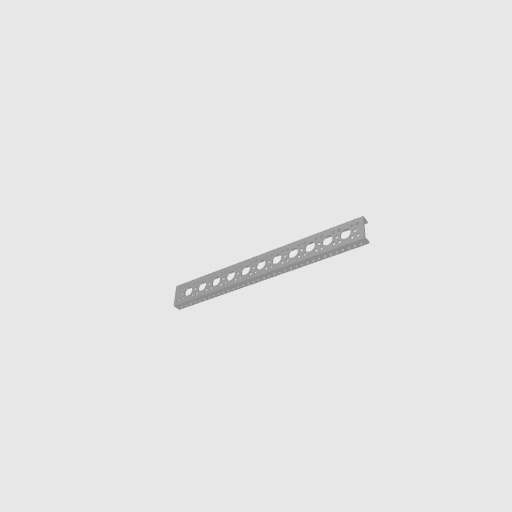
Part: MiniLowSideUChannel11H